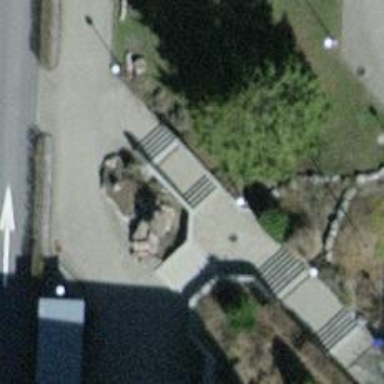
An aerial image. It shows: Steps made of paving stones.